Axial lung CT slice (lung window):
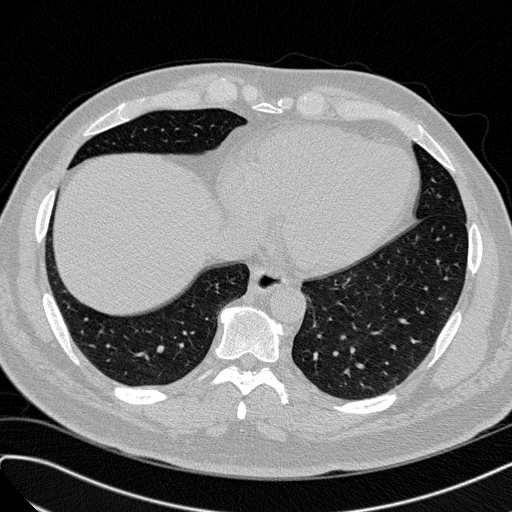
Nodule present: no